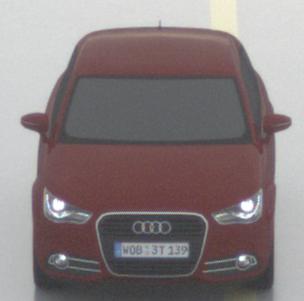
Make: Audi
Model: A1 Sportback 1.2 TFSI
Detailed model: A1 (8X) Sportback
Model produced from: 2012/03
Model produced until: 2014/11
Doors: 5
Color: red
Road condition: wet road
Daytime: morning or afternoon
Contrast: low contrast